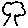
Label: tree